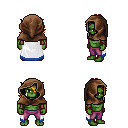
a pixel art fantasy rpg character, male body template, orc, green skin, white trimmed cape, magenta pants, light blonde swoop hairstyle, cloth hood, cloth bracers, four views (front, back, left, right), 2x2 character sprite sheet, small pixel art, hard edges, no anti-aliasing